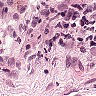
Metastatic tissue present: no